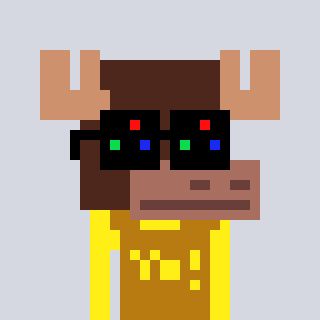
a pixel art character with square black sunglasses, a moose-shaped head and a gold-colored body on a cool background